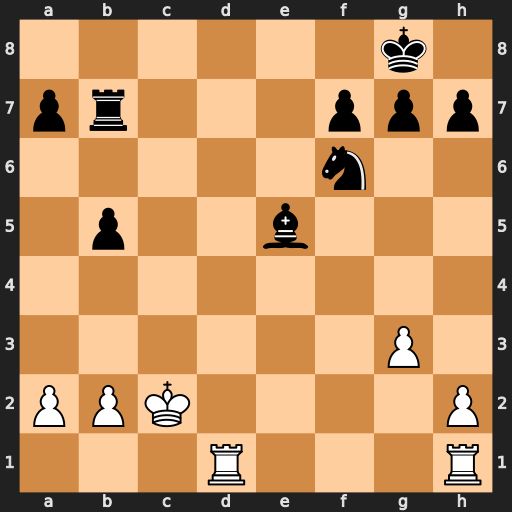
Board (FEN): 6k1/pr3ppp/5n2/1p2b3/8/6P1/PPK4P/3R3R
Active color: w
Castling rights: -
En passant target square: -
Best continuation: Rd8+ Ne8 Rxe8#